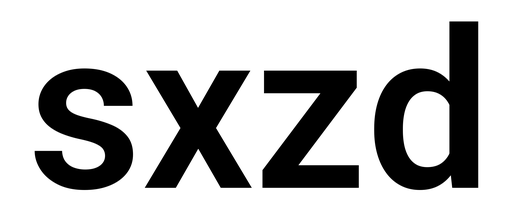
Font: Roboto_SemiBold